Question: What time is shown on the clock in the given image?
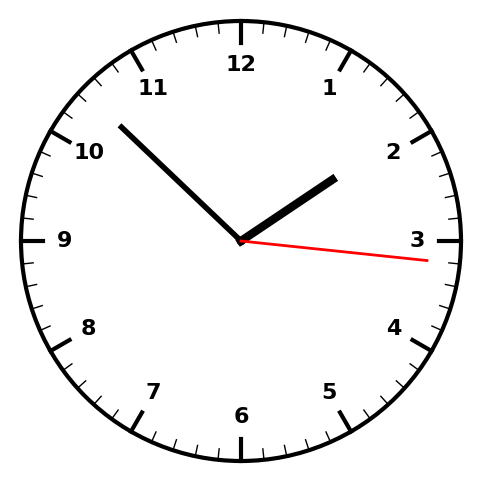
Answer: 01:52:16